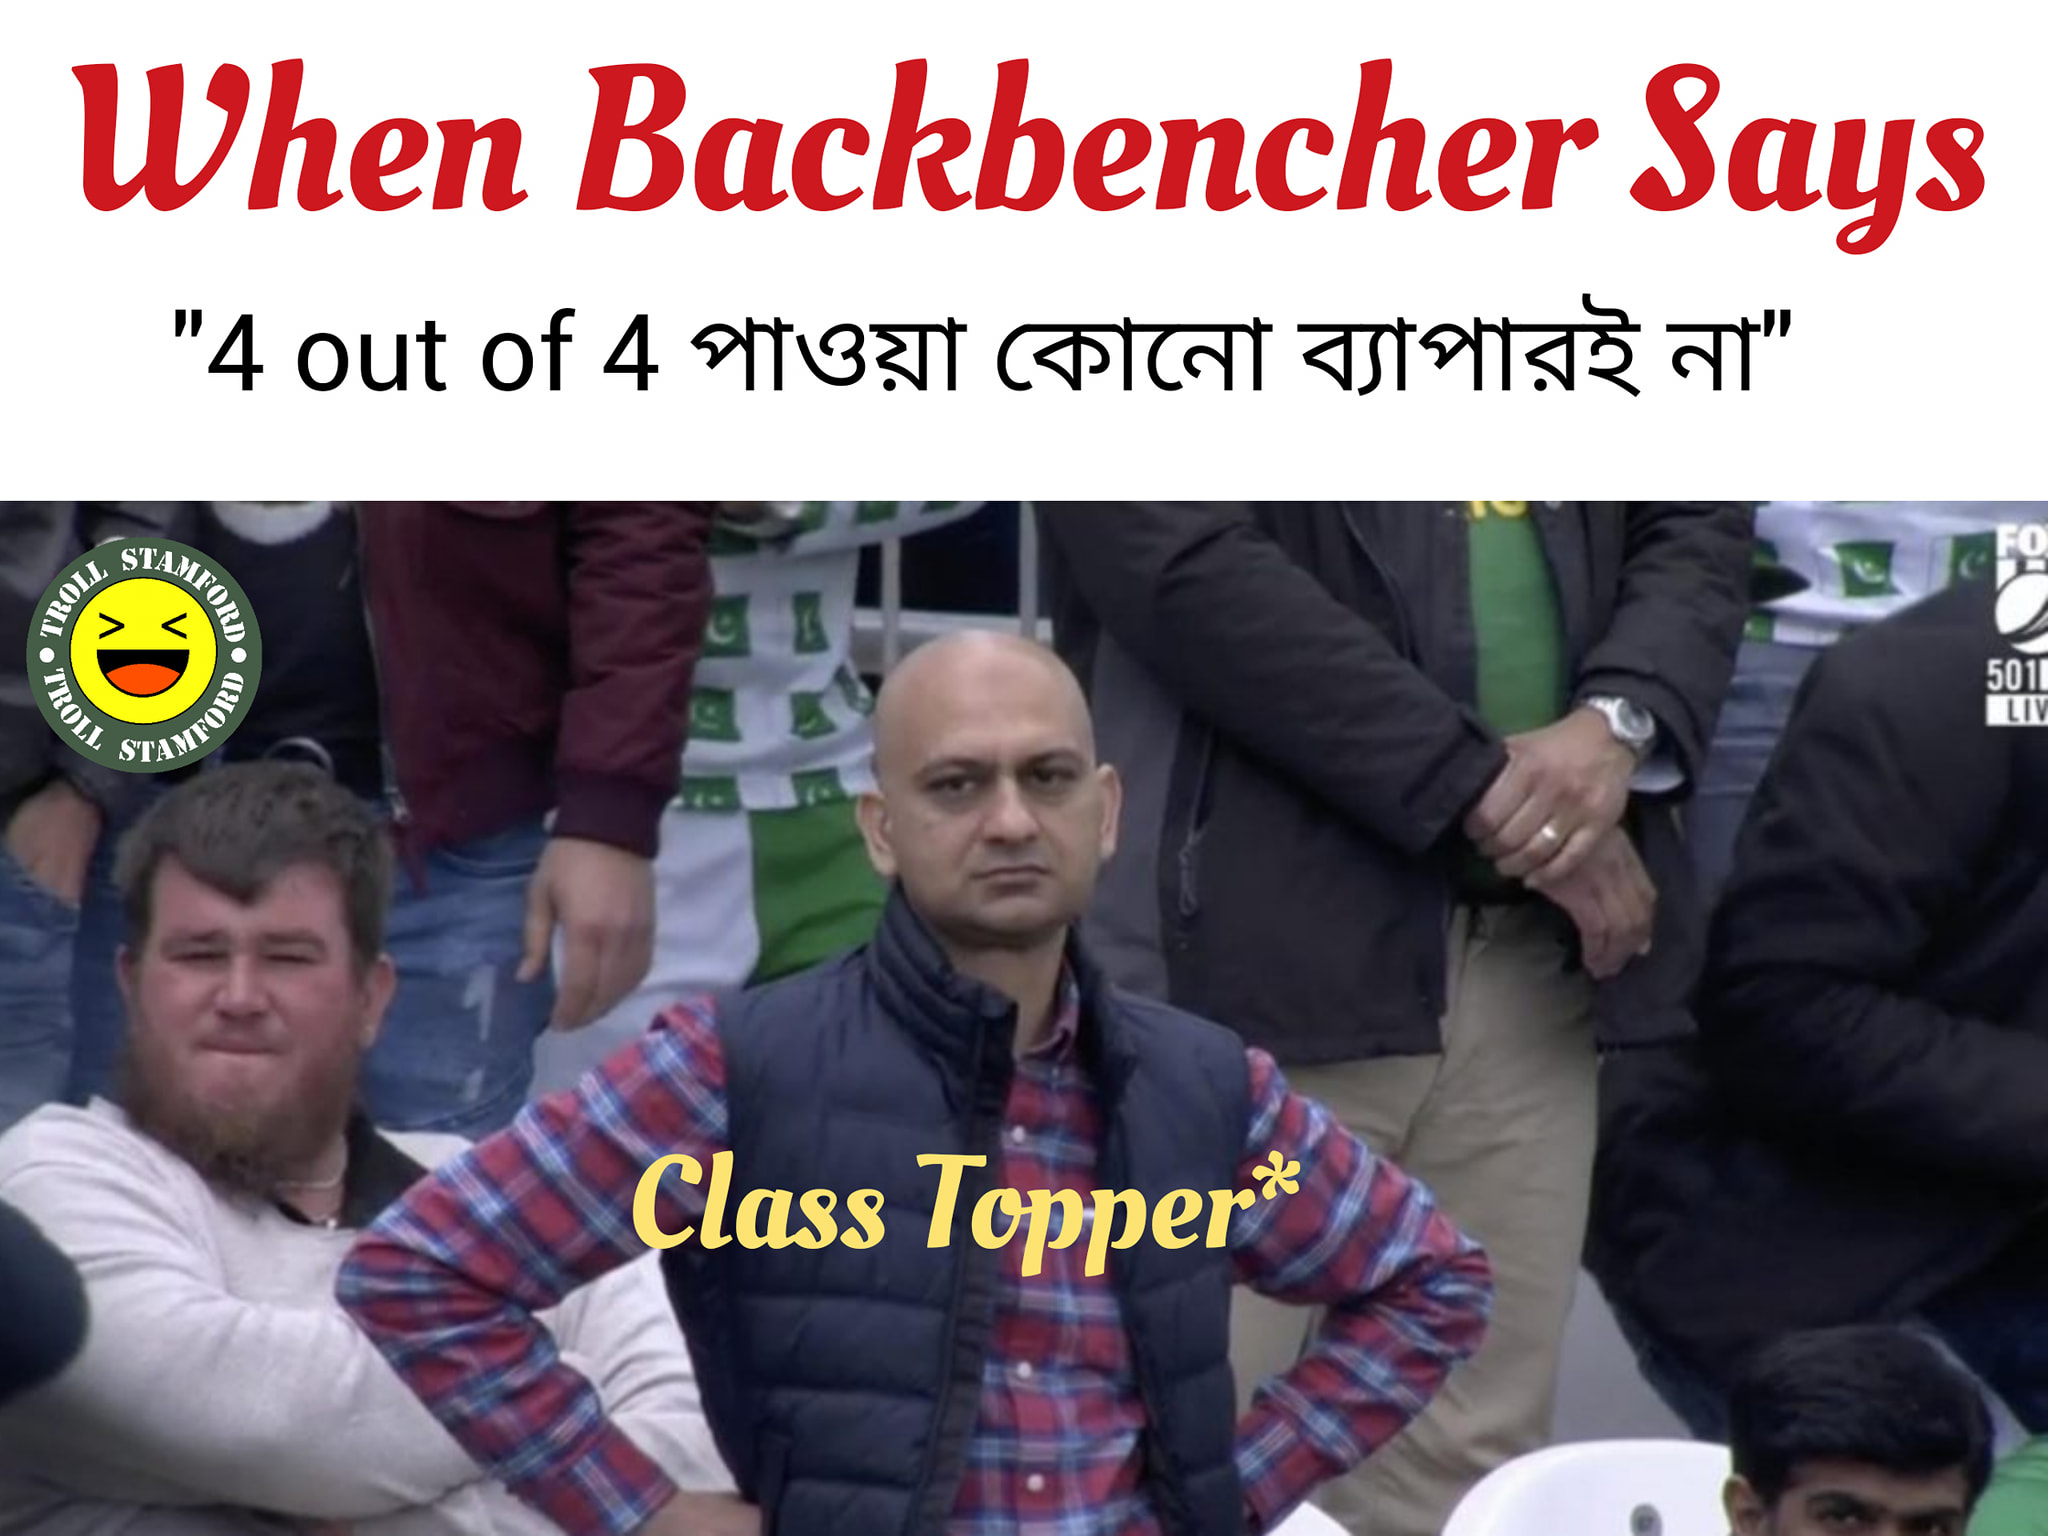
Caption: When Backbencher Says    " 4 out of 4 পাওয়া কোনো ব্যাপারই না   "   Class Topper *
Label: non-hate